Question: I'm trying to change text color in WKInterfaceLabel using setAttributedText property. Here's the code:
'''
MyRowController *row = [self.interfaceTable rowControllerAtIndex:idx];
NSString *str_tmp = @"Test";
NSMutableAttributedString *text = [[NSMutableAttributedString alloc] initWithString:str_tmp];
[text addAttribute:NSFontAttributeName value:[UIFont fontWithName:FONT_REGULAR size:12.0] range:NSMakeRange(0, str_tmp.length)];
[text addAttribute:NSForegroundColorAttributeName value:[UIColor redColor] range:NSMakeRange(0, str_tmp.length)];
[row.lines setAttributedText:text];
'''
The result:

Only the first attribute works correctly. I've done some tests but nothing happens, the color font doesn't change to red.
WKInterfaceController code:
'''
@interface MyInterfaceController()
@implementation MyInterfaceController
- (void)awakeWithContext:(id)context {
[super awakeWithContext:context];
}
- (void)willActivate {
[super willActivate];
[self loadTableData];
}
- (void)didDeactivate {
[super didDeactivate];
}
#pragma mark -
#pragma mark Table
#pragma mark -
- (void)loadTableData {
NSMutableArray *arrItems = [NSMutableArray new];
for(user* usr in self.agenda.users){
[arrItems addObject:usr];
}
[self.interfaceTable setNumberOfRows:arrItems.count withRowType:@"userRow"];
[arrItems enumerateObjectsUsingBlock:^(NSDictionary *dict, NSUInteger idx, BOOL *stop) {
MyRowController *row = [self.interfaceTable rowControllerAtIndex:idx];
NSString *str_tmp = @"Test";
NSMutableAttributedString *text = [[NSMutableAttributedString alloc] initWithString:str_tmp];
[text addAttribute:NSFontAttributeName value:[UIFont fontWithName:FONT_REGULAR size:12.0] range:NSMakeRange(0, str_tmp.length)];
[text addAttribute:NSForegroundColorAttributeName value:[UIColor redColor] range:NSMakeRange(0, str_tmp.length)];
[row.lines setAttributedText:text];
}];
}
@end
'''
MyRowController code:
@import WatchKit;
'''
@interface MyRowController : NSObject
@property (weak, nonatomic) IBOutlet WKInterfaceSeparator *separator;
@property (weak, nonatomic) IBOutlet WKInterfaceGroup *contentGroup;
@property (weak, nonatomic) IBOutlet WKInterfaceLabel *lines;
@property (weak, nonatomic) IBOutlet WKInterfaceGroup *separatorBottom;
@end
'''
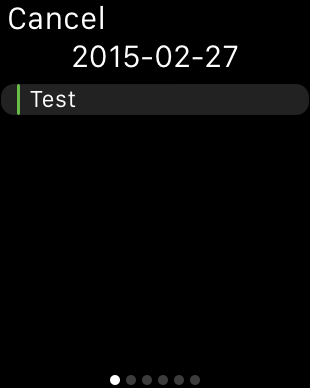
Answer: Could you post your full interface controller and the row controller? It's very difficult to tell what could be wrong. What you are doing at the moment looks fine. With that said, there are two things that may help here.
First, make sure not to try to set this in 'init' or 'awakeWithContext'. You need to set this in 'willActivate'. Otherwise you will get some odd behavior.
Second, you need to set this when the interface controller is visible. Otherwise the change may not get picked up.